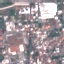
Land use / land cover class: Residential